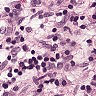
Metastatic tissue present: no